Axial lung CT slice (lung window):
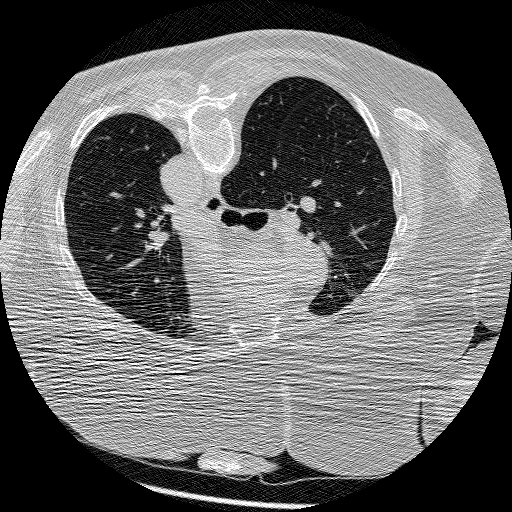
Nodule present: no